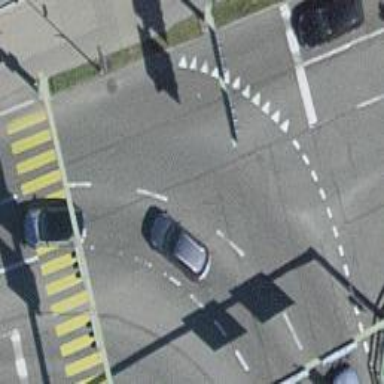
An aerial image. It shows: Road with traffic signals.